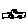
Label: car